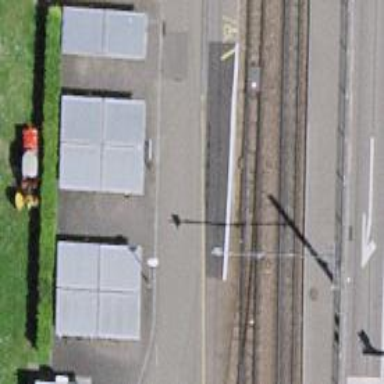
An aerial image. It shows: Tram stop with stop position for public transport.